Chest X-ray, AP view. Patient: 55 years old, sex F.
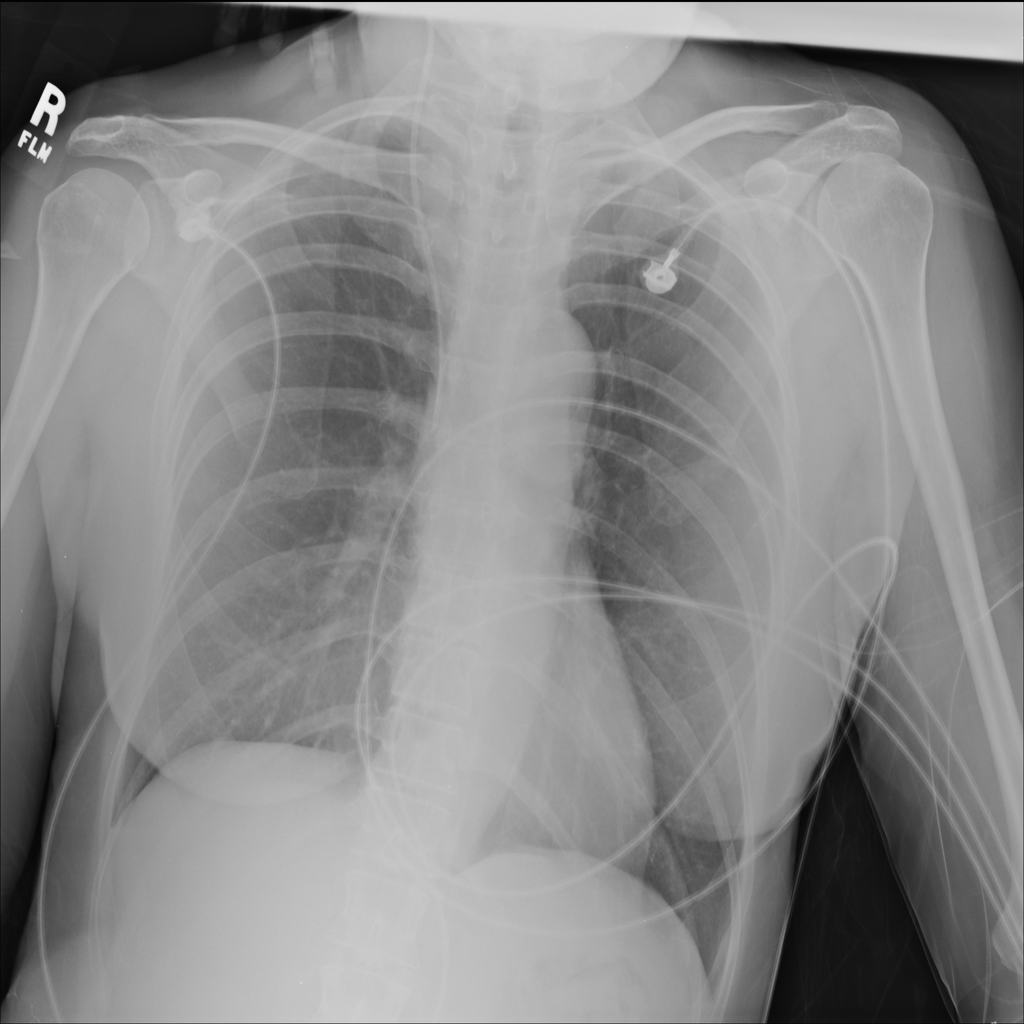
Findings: No Finding